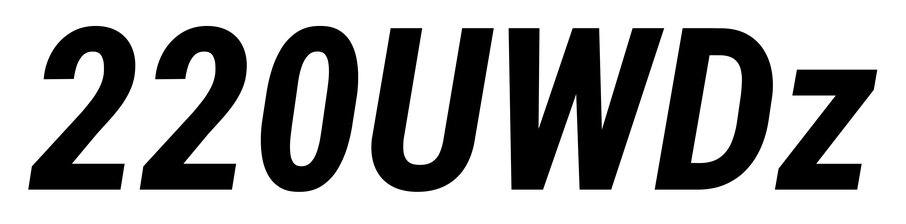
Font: Roboto-Italic_Condensed_Bold_Italic